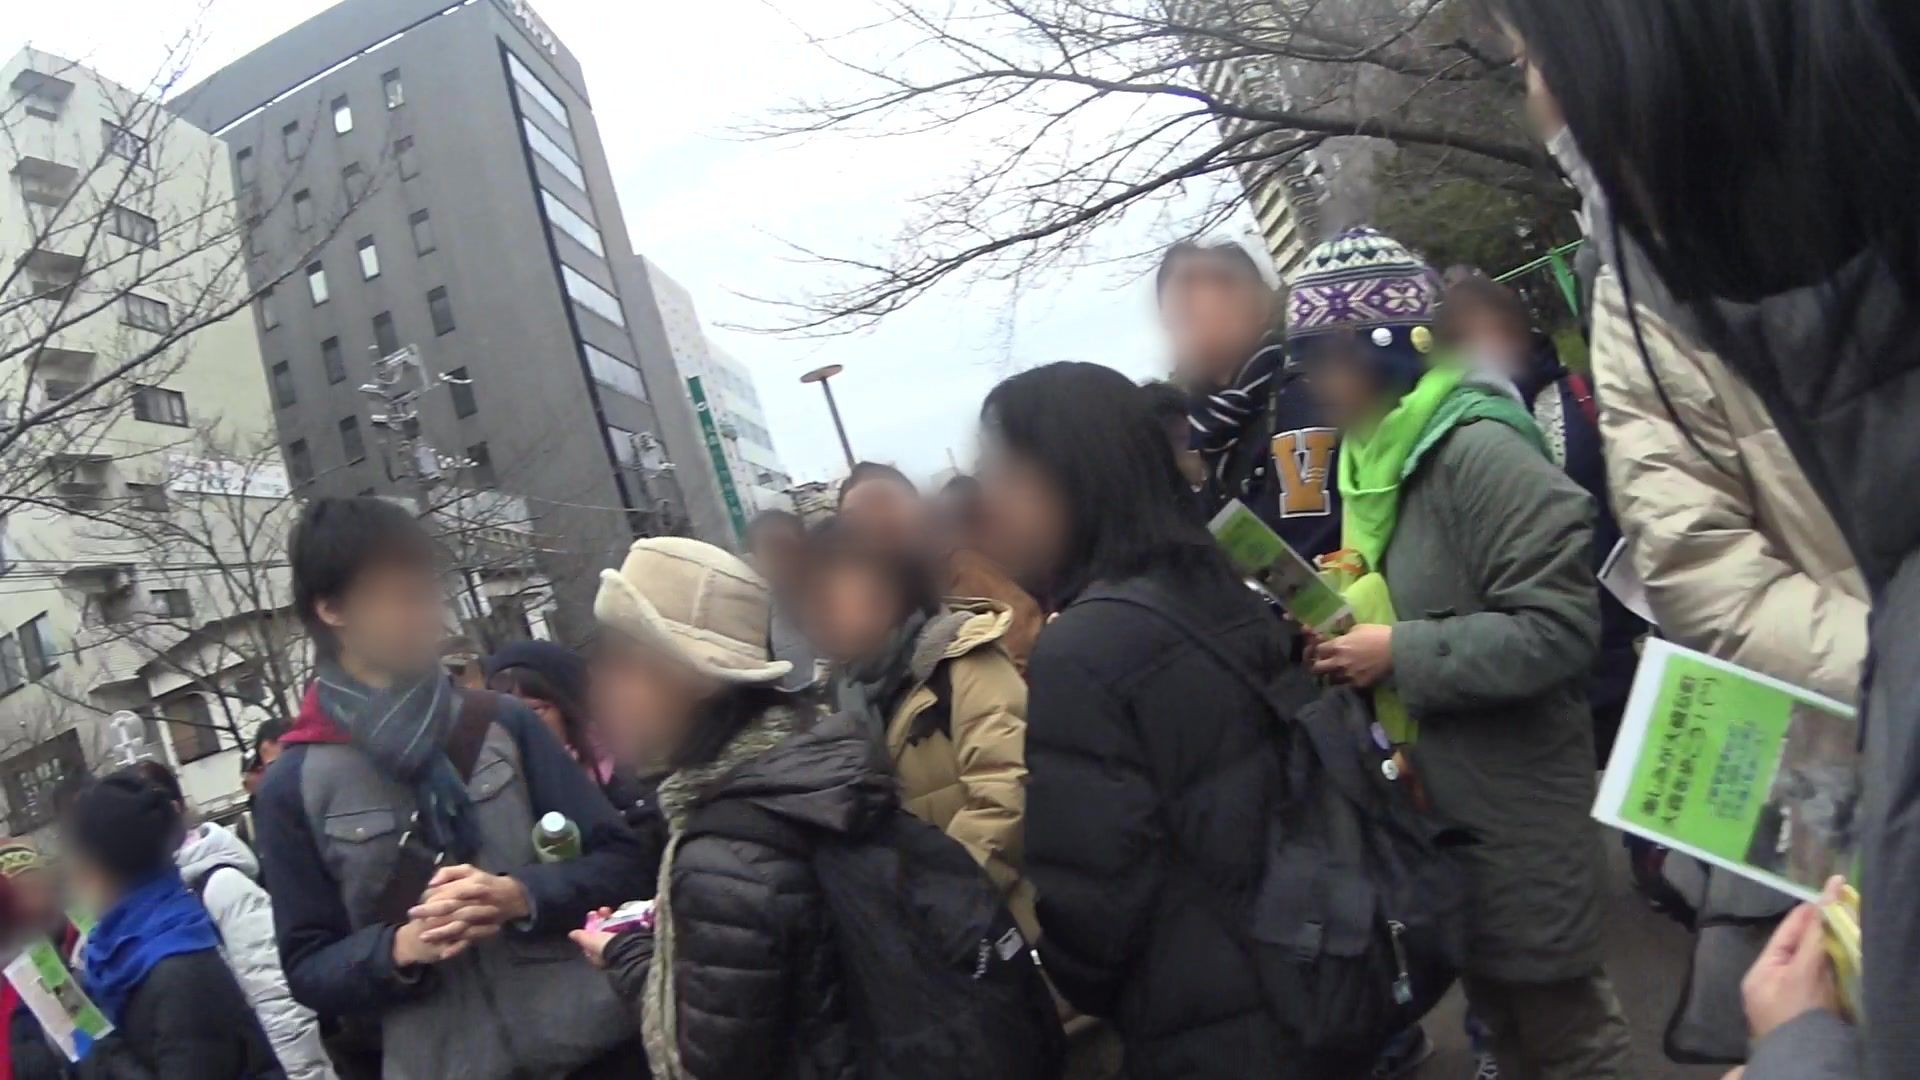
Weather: snowy
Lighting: day
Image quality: good
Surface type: walking surface
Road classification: footway, steps, pedestrian
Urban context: urban centre
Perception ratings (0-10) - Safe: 0.63, Lively: 5.09, Beautiful: 1.24, Boring: 4.85, Depressing: 1.57, Wealthy: 6.99